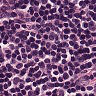
Metastatic tissue present: no